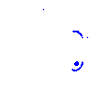
Particle: kaon